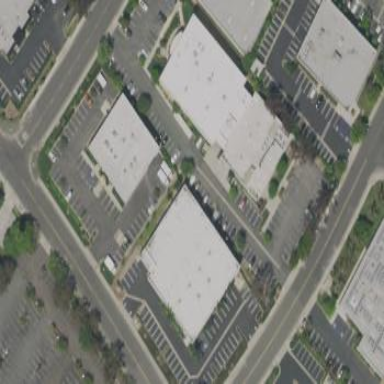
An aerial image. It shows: Commercial building.